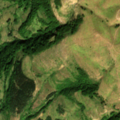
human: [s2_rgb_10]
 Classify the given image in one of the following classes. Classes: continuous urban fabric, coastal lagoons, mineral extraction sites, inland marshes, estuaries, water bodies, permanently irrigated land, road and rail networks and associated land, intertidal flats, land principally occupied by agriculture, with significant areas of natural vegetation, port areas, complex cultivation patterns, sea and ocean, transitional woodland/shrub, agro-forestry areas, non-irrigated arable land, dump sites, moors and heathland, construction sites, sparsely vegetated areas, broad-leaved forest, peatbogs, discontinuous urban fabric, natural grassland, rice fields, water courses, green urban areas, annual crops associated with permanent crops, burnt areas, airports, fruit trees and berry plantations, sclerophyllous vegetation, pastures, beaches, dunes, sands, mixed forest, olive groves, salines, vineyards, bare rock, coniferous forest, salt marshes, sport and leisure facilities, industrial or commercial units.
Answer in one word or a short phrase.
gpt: broad-leaved forest, natural grassland, transitional woodland/shrub